Interaction volume radius: 5 \u00c5
Interaction volume height: 25 \u00c5
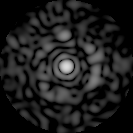
Disorder parameter: 0.8248